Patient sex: M
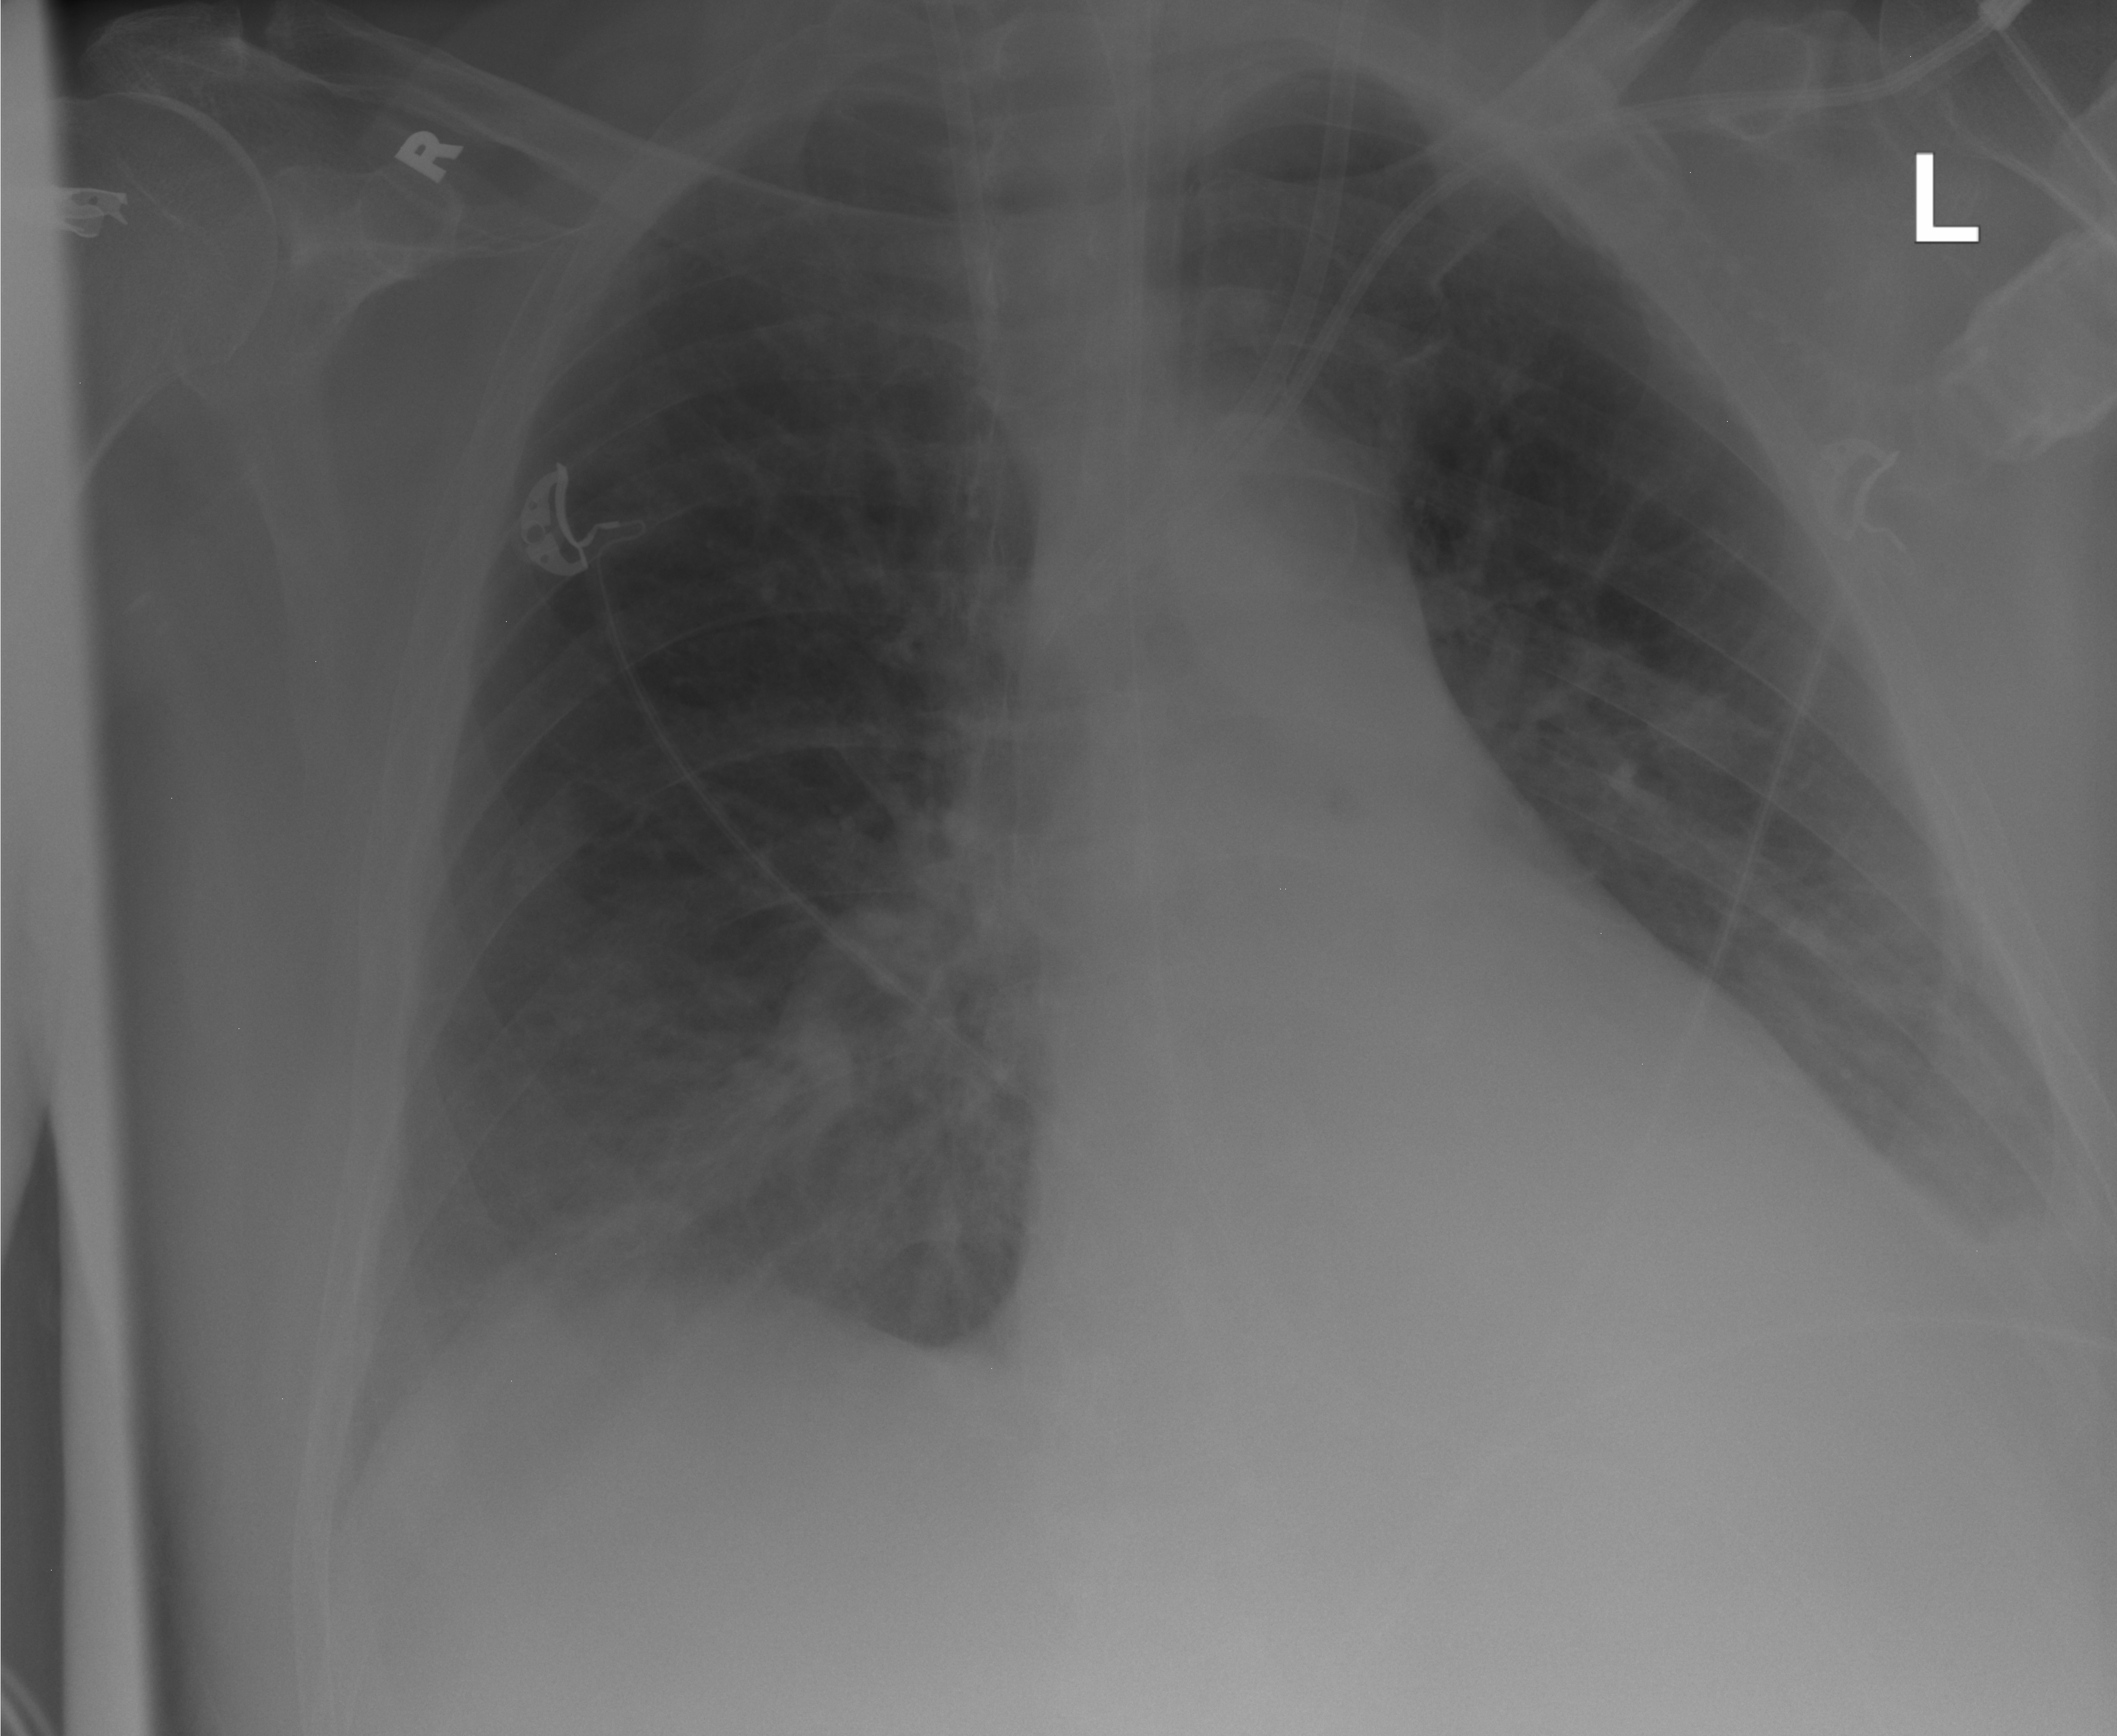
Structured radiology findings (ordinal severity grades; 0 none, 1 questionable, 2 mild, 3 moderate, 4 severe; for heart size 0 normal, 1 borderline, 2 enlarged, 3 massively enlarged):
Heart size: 0
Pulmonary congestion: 2
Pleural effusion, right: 2
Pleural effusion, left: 2
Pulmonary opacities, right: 2
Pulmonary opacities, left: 0
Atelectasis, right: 1
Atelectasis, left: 2